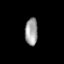
Tissue: prostate
Cell type: Fibroblasts
Senescence score: 0.754
Nuclear area (px): 341
Mean DAPI intensity: 157.202